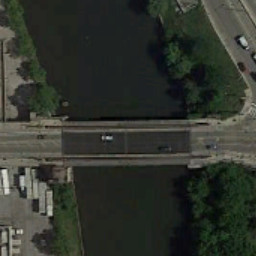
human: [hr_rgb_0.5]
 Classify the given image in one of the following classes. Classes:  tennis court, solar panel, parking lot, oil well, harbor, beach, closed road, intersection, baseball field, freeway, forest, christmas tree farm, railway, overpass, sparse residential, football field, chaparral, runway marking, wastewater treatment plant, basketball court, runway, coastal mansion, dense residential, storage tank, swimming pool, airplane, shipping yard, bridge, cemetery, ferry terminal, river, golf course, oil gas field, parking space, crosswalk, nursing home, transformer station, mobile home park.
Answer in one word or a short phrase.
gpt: bridge